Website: macys
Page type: customer-info-address
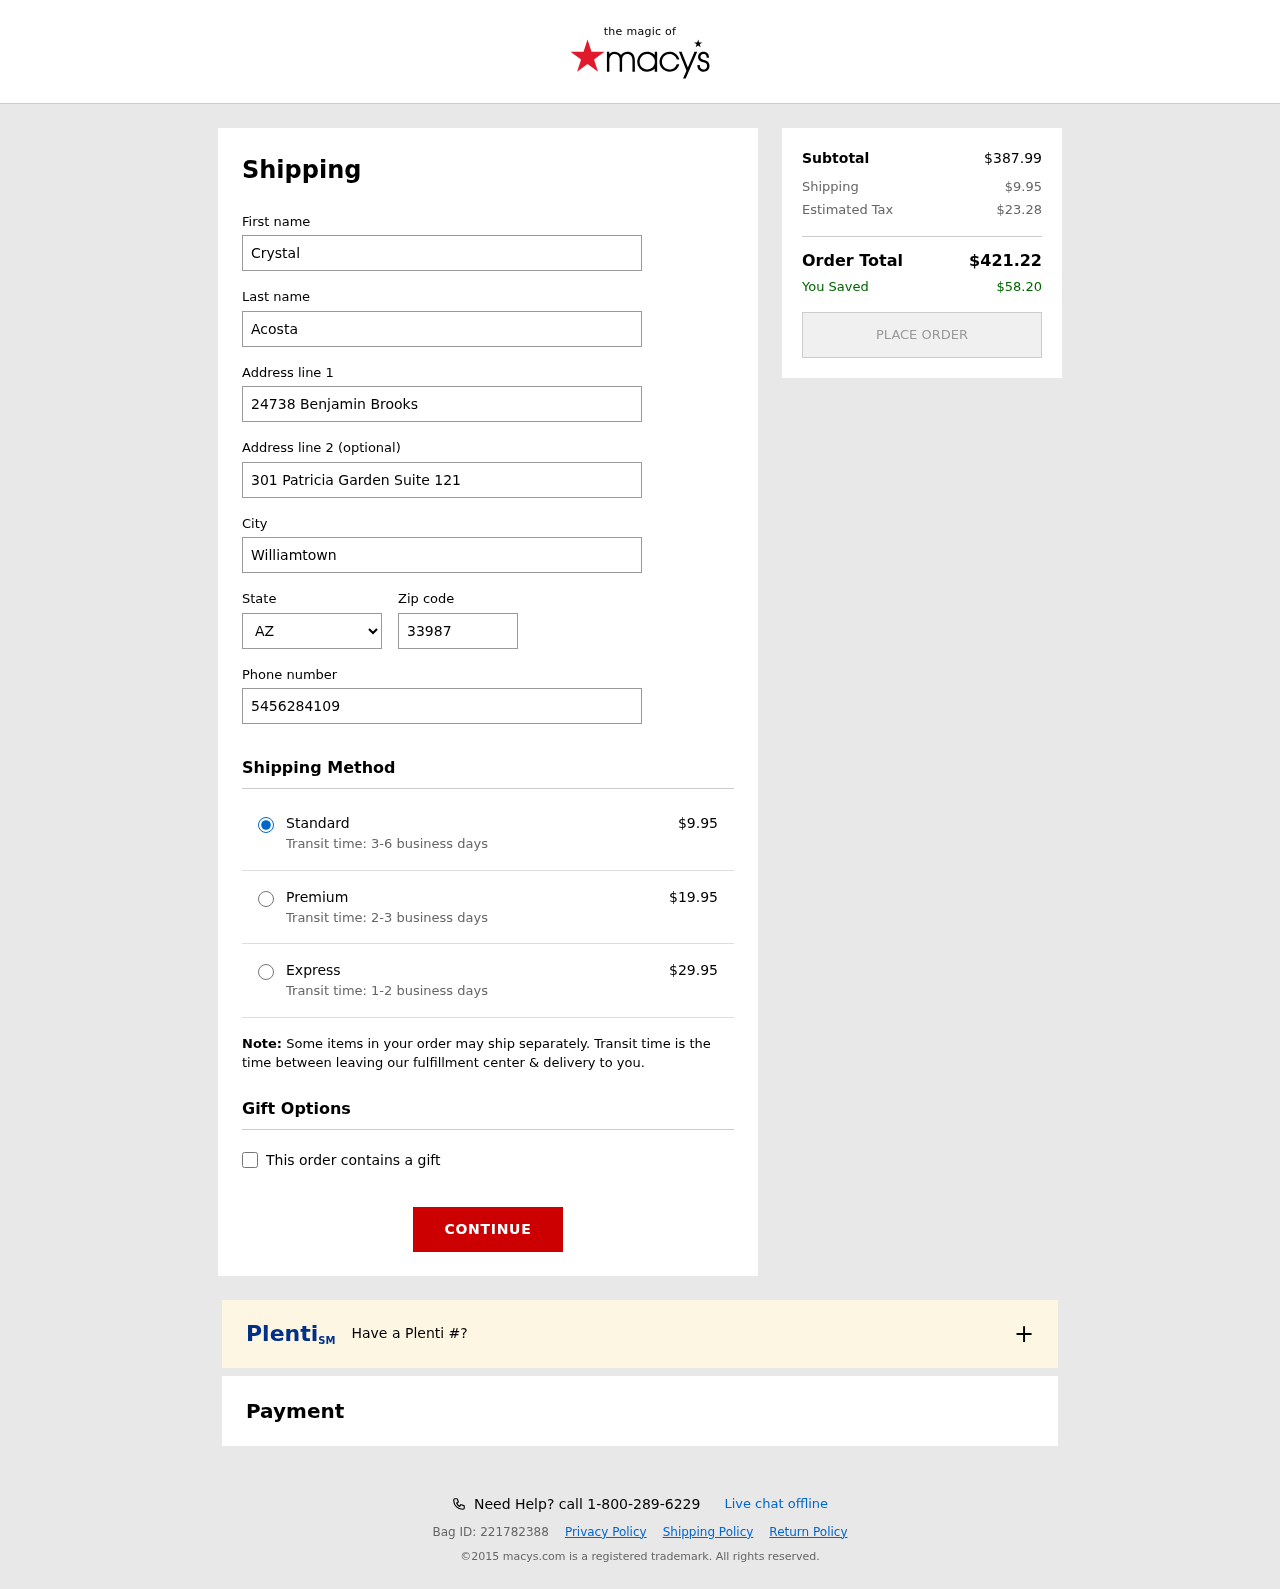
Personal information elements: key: PII_CITY
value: Williamtown
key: PII_FIRSTNAME
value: Crystal
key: PII_LASTNAME
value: Acosta
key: PII_PHONE
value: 5456284109
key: PII_POSTCODE
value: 33987
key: PII_STATE_ABBR
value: AZ
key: PII_STREET
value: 24738 Benjamin Brooks
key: PII_STREET2
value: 301 Patricia Garden Suite 121
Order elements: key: ORDER_SHIPPING_COST
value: $9.95
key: ORDER_SHIPPING_COST_PREMIUM
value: $19.95
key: ORDER_SHIPPING_COST_EXPRESS
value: $29.95
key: ORDER_SUBTOTAL
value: $387.99
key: ORDER_TAX
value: $23.28
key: ORDER_TOTAL
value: $421.22
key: ORDER_SAVINGS
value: $58.20